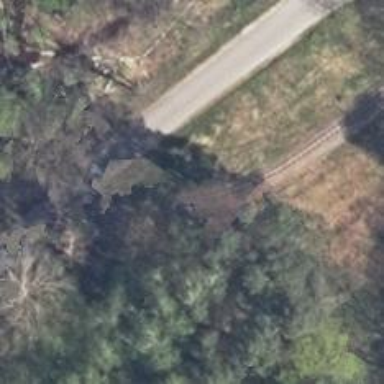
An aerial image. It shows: Railway level crossing.